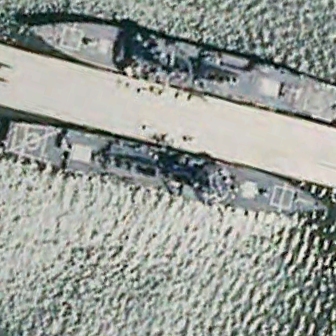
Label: destroyer